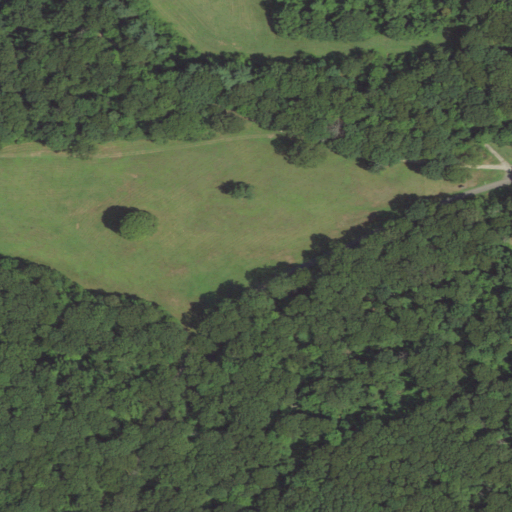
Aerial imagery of cape in New York named Lloyd Neck containing deciduous forest and pasture